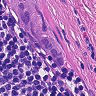
Metastatic tissue present: yes